Field crop: tomato
Growth stage: 1
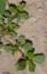
Species: portulaca